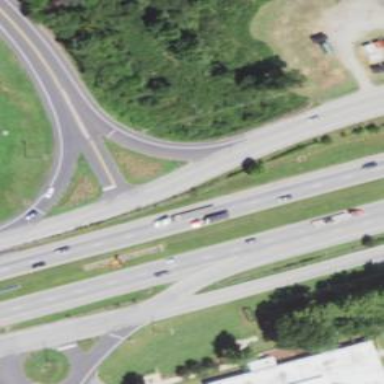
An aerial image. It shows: Asphalt road at the secondary link level.